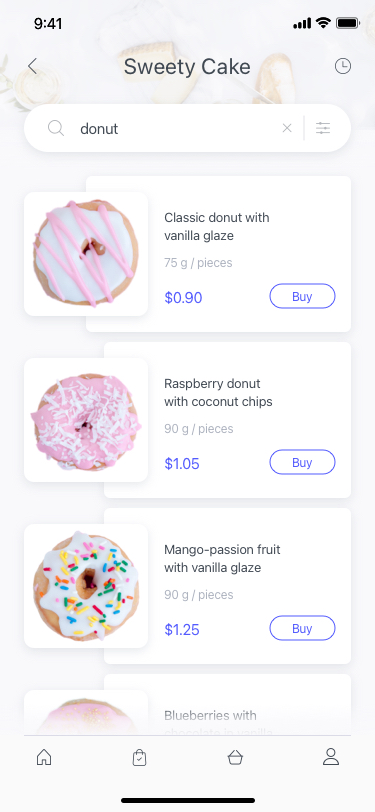
Text in this UI design:
$0.90
Buy
Сlassic donut with vanilla glaze
75 g / pieces
Buy
$1.05
Raspberry donut with coconut chips
90 g / pieces
Buy
$1.25
Mango-passion fruit with vanilla glaze
90 g / pieces
Buy
$1.25
Blueberries with chocolate in vanilla…
90 g / pieces
Sweety Cake